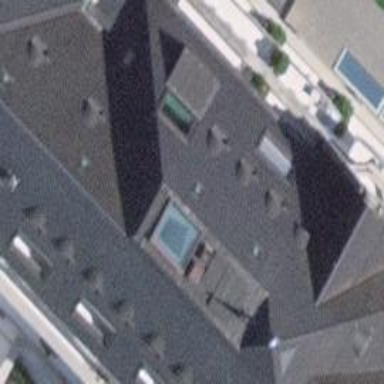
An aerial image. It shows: Clinic.